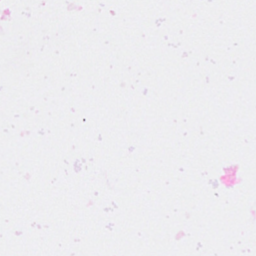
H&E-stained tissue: Breast